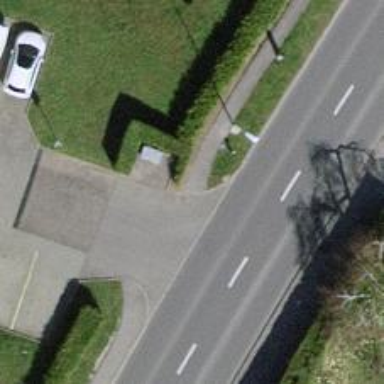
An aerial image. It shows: Asphalt sidewalk along the footway.